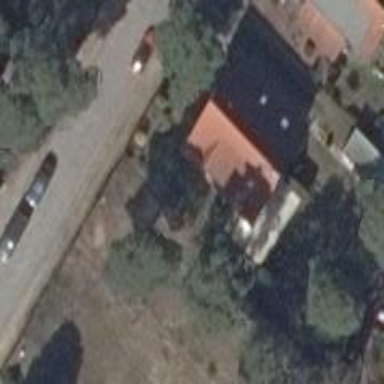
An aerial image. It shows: Detached building.